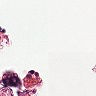
Metastatic tissue present: no